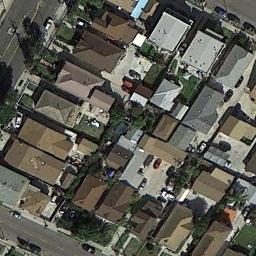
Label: dense_residential